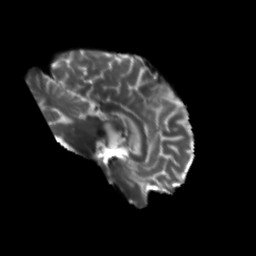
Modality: T2w
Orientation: sagittal
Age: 48
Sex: male
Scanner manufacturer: siemens
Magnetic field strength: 3 T
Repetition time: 5.25 s
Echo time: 0.08 s